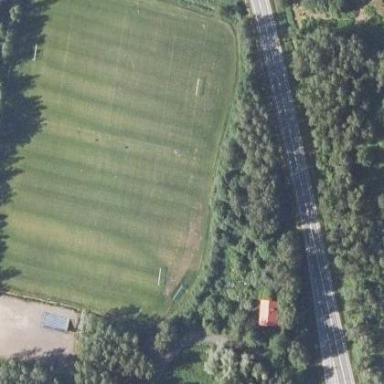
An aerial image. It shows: Soccer pitch designated for leisure and sports activities.